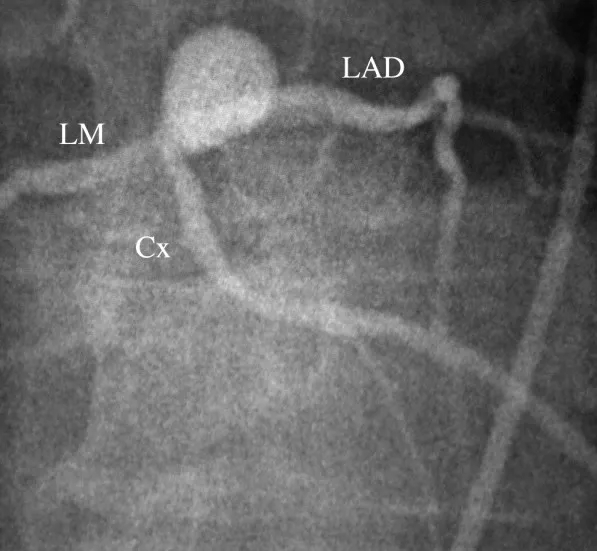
Coronary angiogram demonstrating the distal left main aneurysm.
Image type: radiology (x_ray)